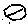
Label: hexagon